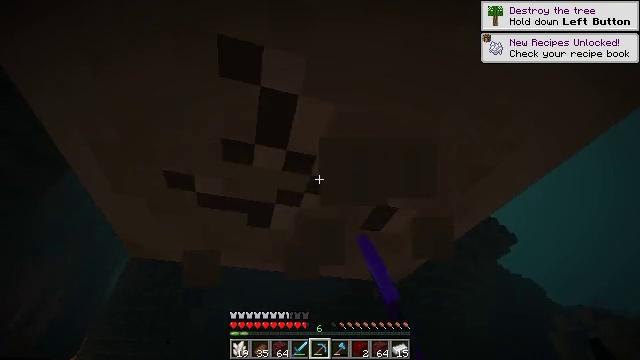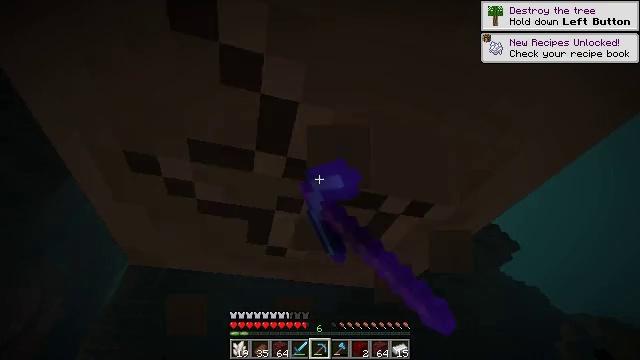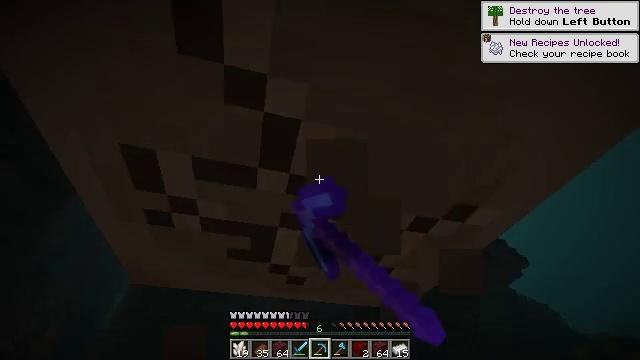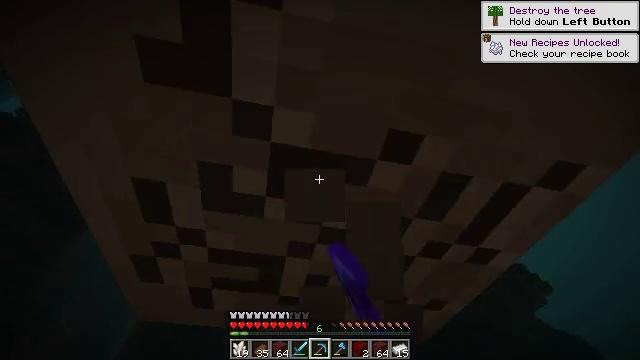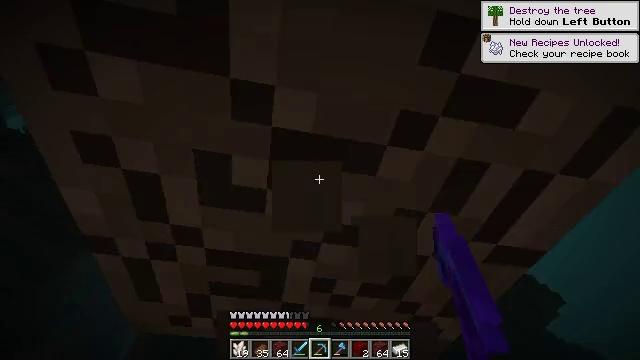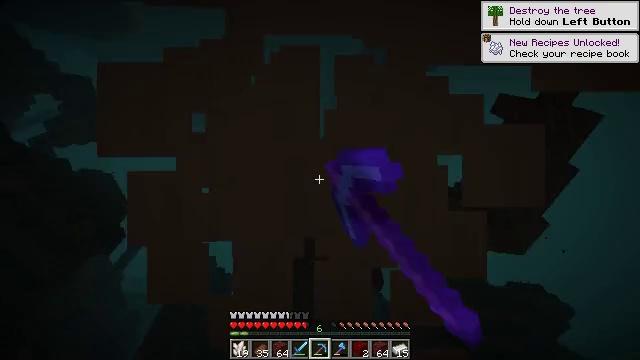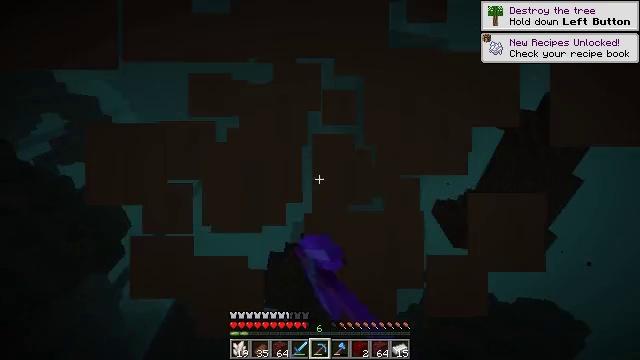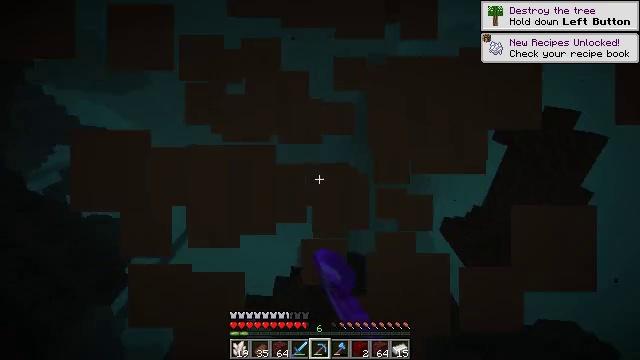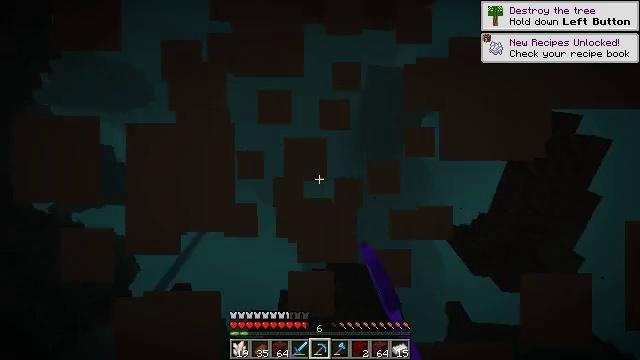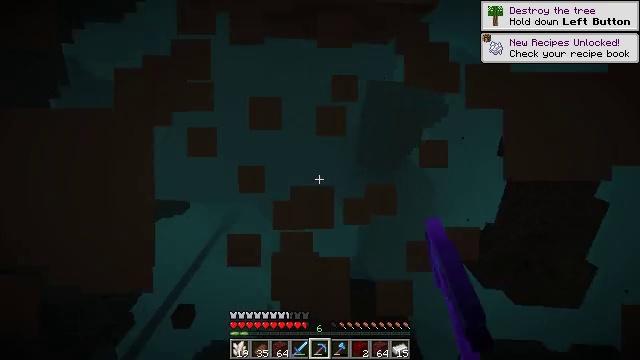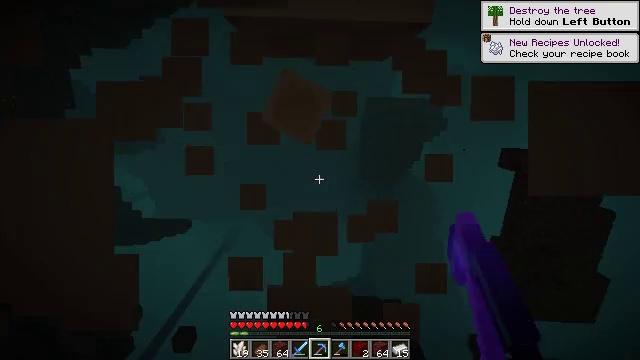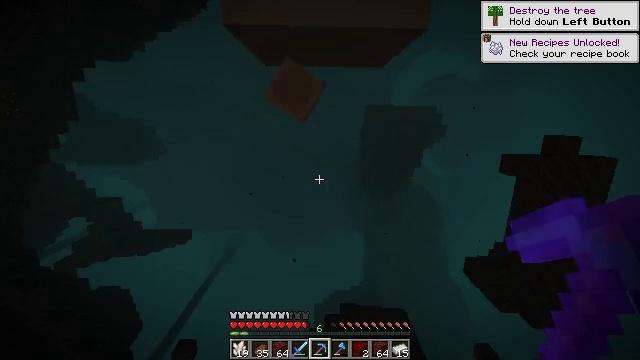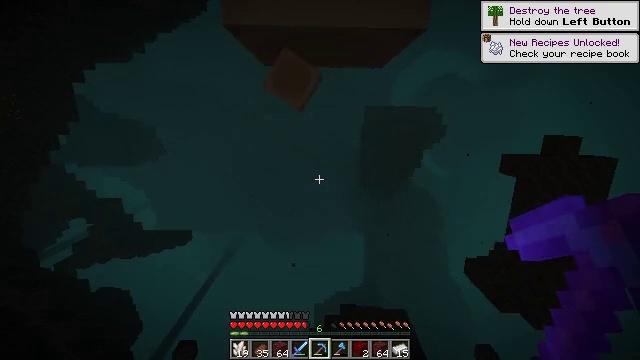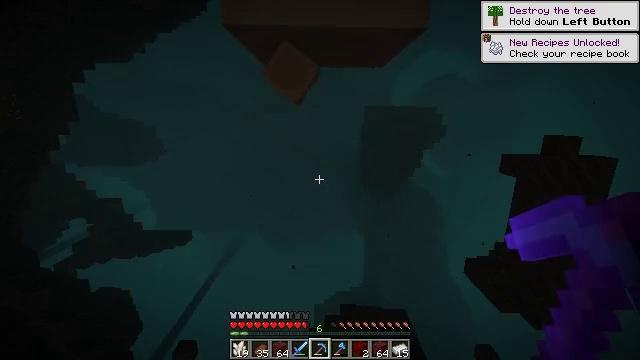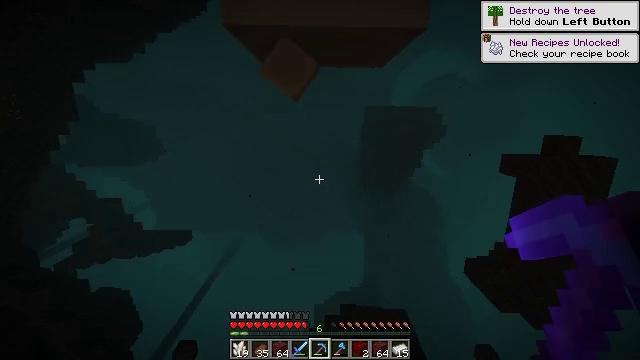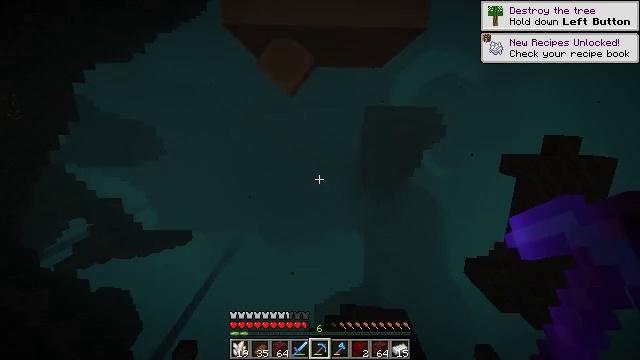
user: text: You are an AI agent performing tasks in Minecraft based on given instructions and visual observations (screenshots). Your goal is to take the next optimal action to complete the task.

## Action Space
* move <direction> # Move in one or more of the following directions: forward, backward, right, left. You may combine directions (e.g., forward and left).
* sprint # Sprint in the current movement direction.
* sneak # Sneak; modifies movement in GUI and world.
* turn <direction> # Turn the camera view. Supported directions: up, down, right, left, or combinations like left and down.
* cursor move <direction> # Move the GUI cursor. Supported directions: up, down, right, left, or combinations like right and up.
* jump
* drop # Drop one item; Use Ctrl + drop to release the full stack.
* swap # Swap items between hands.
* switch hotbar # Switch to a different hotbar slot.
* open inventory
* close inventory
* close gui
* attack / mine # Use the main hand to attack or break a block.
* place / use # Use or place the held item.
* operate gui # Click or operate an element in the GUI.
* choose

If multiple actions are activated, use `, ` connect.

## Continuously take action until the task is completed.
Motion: motion action
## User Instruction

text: Dig up the bone block in the desert or swamp biome.
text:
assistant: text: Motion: turn up, attack / mine
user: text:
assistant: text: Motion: turn up, attack / mine
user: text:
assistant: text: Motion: turn left and up, attack / mine
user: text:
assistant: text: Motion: move forward, turn up, attack / mine
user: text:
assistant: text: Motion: move forward, turn up, attack / mine
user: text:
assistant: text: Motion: turn up, attack / mine
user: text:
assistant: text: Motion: turn left and up, attack / mine
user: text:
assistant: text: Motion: turn left and up, attack / mine
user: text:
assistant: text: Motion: turn left and up, attack / mine
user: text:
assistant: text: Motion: turn left and up, attack / mine
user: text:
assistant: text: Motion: turn up, attack / mine
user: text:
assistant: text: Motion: attack / mine
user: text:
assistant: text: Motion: attack / mine
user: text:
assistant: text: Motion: attack / mine
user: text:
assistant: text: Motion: attack / mine
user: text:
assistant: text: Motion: attack / mine
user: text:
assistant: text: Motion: attack / mine
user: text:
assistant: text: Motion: no_op
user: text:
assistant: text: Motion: no_op
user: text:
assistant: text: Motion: turn left
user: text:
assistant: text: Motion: turn left
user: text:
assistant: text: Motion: turn left
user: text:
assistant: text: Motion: turn left and up
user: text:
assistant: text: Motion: turn left and up
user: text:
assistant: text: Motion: turn left
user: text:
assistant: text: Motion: turn left and down
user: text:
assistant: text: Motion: turn left and down
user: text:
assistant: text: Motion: turn left and down
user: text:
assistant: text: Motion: turn left and up
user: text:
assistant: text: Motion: turn left and up